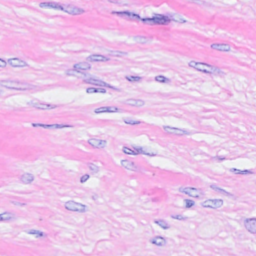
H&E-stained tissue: Breast